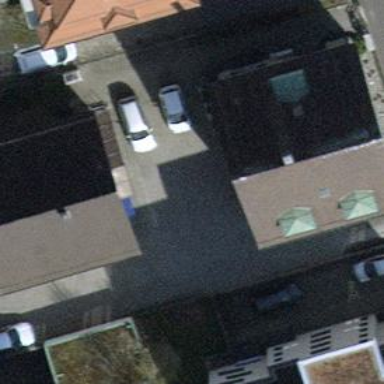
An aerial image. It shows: Gabled roof on building that houses apartments.